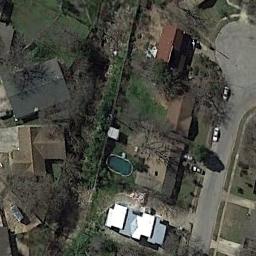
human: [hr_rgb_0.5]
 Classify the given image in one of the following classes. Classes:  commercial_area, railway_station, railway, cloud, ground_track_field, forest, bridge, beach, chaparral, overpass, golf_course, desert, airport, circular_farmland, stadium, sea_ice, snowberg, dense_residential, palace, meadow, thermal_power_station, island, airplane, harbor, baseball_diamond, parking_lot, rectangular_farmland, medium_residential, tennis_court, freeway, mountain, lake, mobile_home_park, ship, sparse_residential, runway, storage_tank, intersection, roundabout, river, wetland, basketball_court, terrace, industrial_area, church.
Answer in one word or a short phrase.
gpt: medium_residential